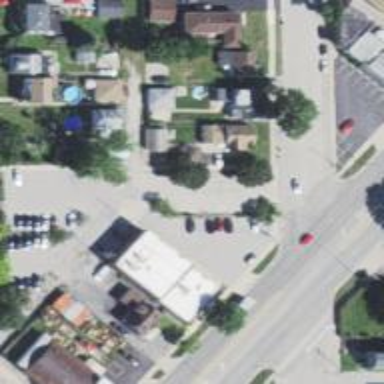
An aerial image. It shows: Alley classified as service road.